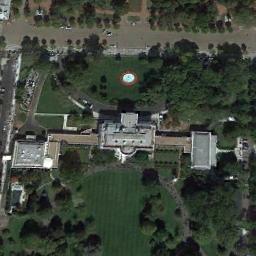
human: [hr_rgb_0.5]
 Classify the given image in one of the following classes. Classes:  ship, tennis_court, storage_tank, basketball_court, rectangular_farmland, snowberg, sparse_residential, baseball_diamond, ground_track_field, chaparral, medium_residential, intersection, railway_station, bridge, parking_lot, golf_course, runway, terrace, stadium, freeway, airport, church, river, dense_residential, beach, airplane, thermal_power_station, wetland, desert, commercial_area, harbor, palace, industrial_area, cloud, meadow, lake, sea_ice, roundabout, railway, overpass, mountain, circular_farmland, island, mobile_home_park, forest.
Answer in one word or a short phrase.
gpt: palace